Field crop: tomato
Growth stage: 1
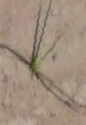
Species: cyperus